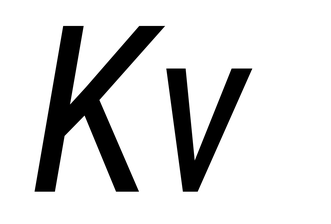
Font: Roboto-Italic_Condensed_Italic